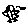
Label: bird